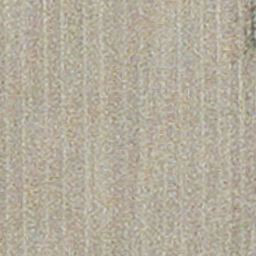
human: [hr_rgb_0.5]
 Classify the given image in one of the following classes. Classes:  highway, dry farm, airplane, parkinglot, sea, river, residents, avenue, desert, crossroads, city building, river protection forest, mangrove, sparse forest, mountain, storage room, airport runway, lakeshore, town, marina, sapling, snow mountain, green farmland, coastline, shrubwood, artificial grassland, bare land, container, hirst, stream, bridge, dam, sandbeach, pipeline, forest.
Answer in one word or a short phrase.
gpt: dry farm